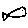
Label: fish